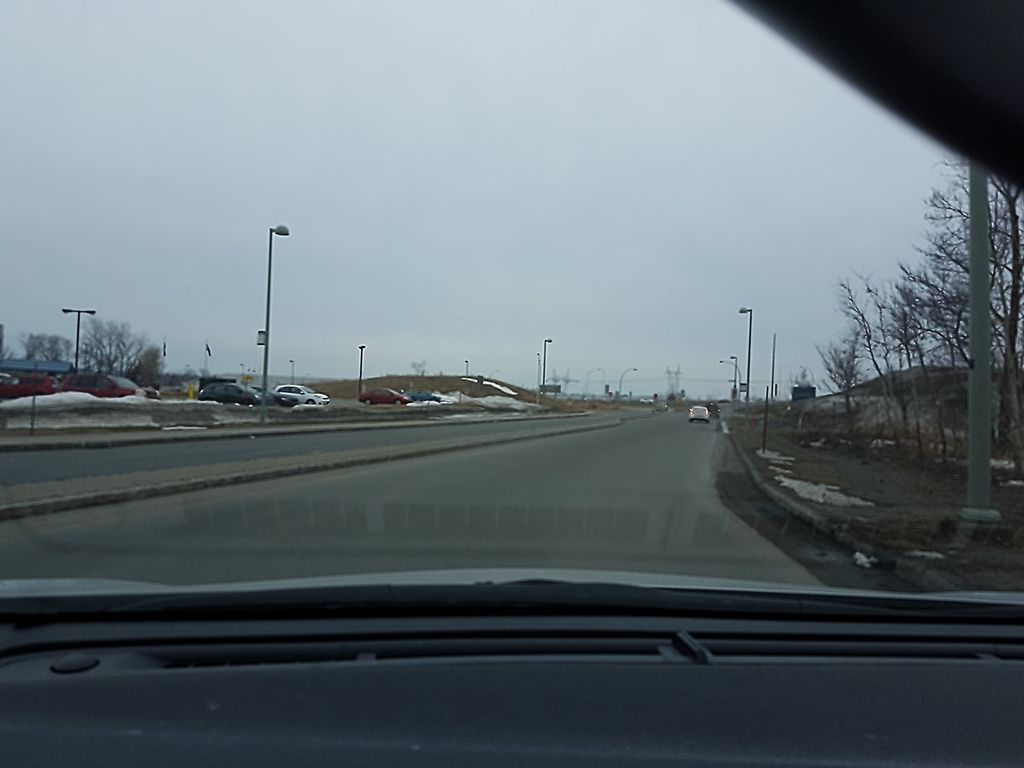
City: quebec_city